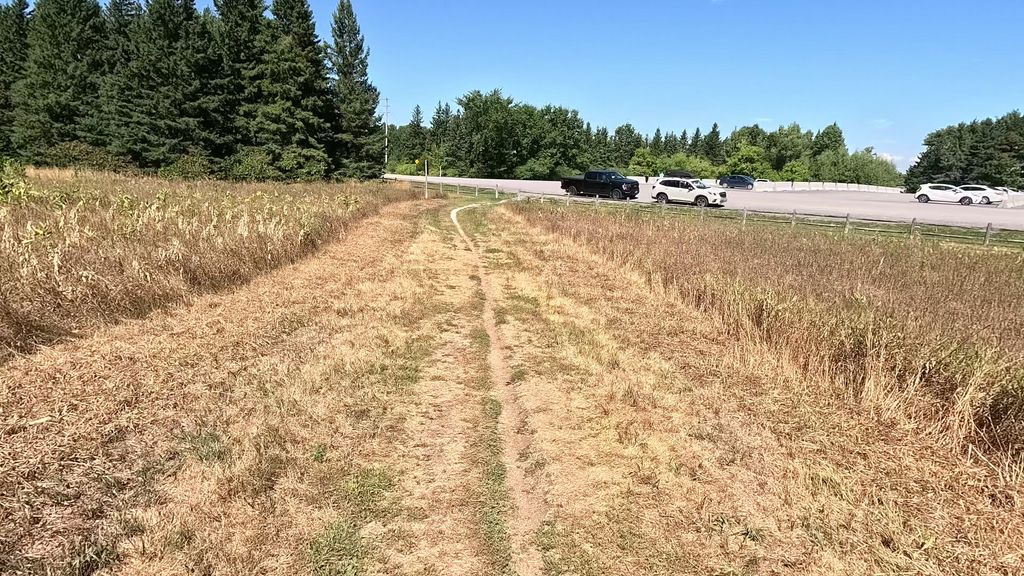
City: ottawa-gatineau